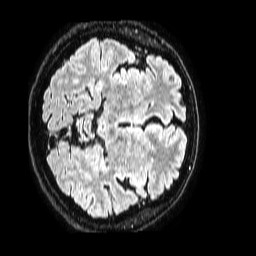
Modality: FLAIR
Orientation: axial
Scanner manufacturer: philips
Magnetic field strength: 1.5 T
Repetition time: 4.8 s
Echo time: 0.3 s